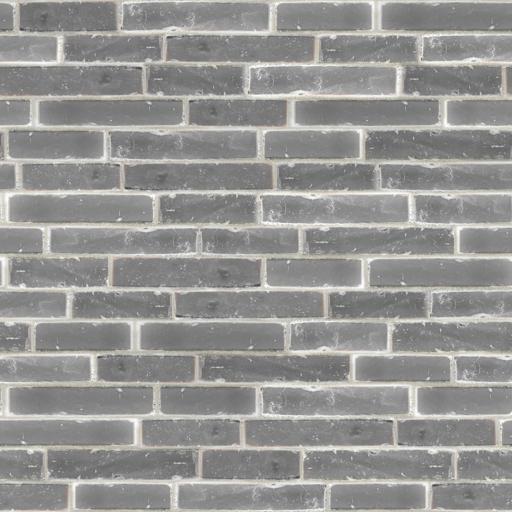
Tags: brick bricks grey stone wall